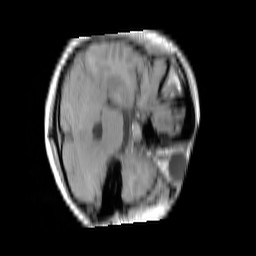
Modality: T1w
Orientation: axial
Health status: ill
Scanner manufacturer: siemens
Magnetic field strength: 3 T
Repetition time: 0.4 s
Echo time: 0.00272 s